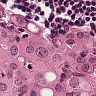
Metastatic tissue present: yes